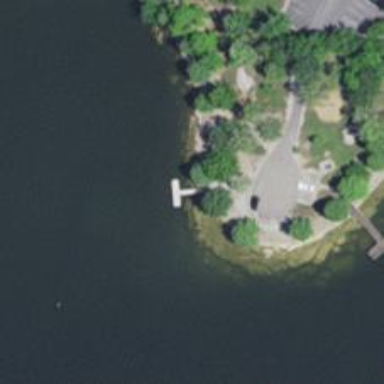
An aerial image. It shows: Dock by the waterway.